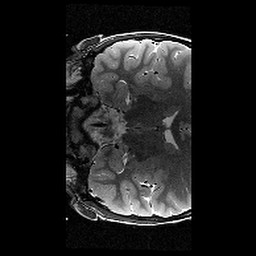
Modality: T2w
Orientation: coronal
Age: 10
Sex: male
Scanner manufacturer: siemens
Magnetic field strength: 3 T
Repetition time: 9.23 s
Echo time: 0.067 s